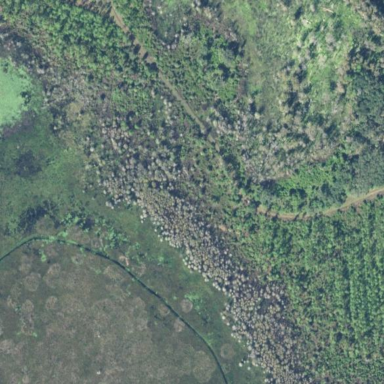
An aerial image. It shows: Cypress dome swamp in natural wetland.